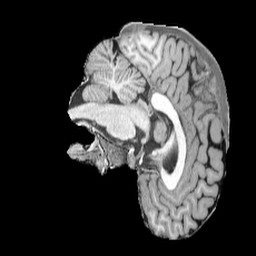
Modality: UNIT1
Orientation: sagittal